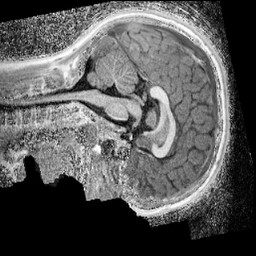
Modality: UNIT1_denoised
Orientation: sagittal
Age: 12
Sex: male
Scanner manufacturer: siemens
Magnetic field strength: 3 T
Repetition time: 4 s
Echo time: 0.00299 s